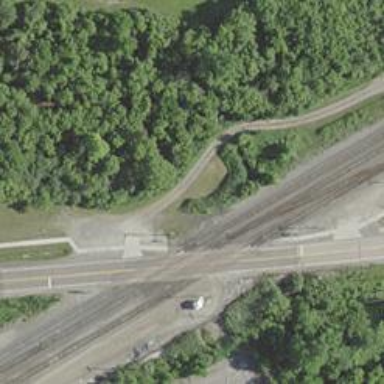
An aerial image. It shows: Full barrier at railway crossing.